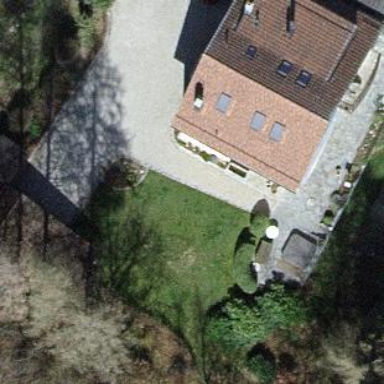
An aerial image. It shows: Simple and straightforward house.